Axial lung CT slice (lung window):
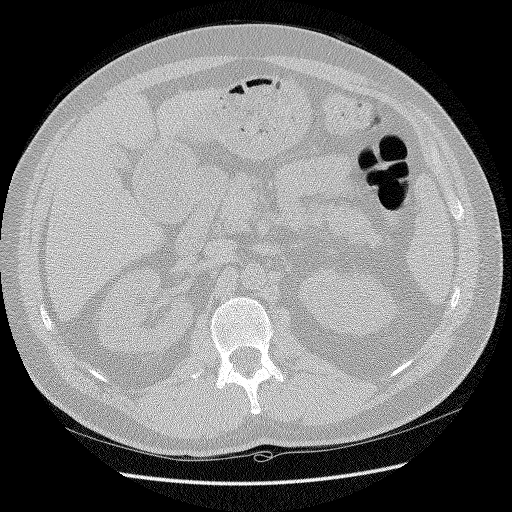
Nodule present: no